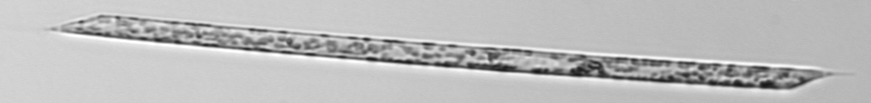
Label: Rhizosolenia